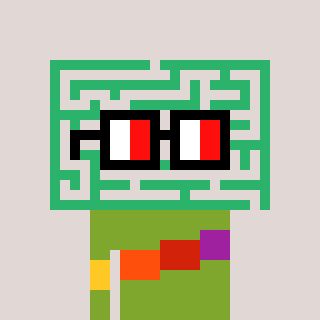
a pixel art character with square glasses with black frames and red eyes, a maze-shaped head and a slimegreen-colored body on a warm background